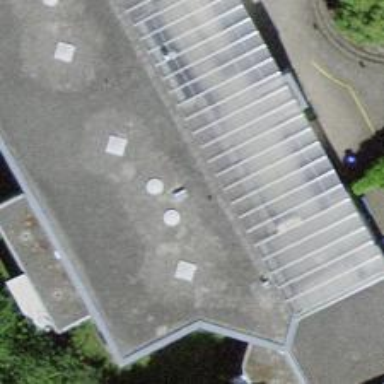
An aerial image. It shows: Building with flat roof.